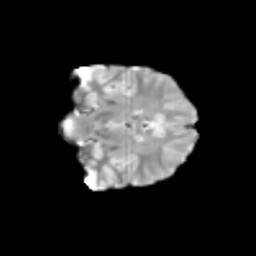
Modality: T2w
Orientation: coronal
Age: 13
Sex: female
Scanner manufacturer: siemens
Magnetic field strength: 3 T
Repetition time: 3.8 s
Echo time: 0.07 s